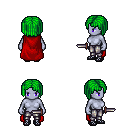
a pixel art fantasy rpg character, female body template, dark elf, purple skin, red cape, metal pants, green pageboy hairstyle, ghillies, dagger, four views (front, back, left, right), 2x2 character sprite sheet, small pixel art, hard edges, no anti-aliasing